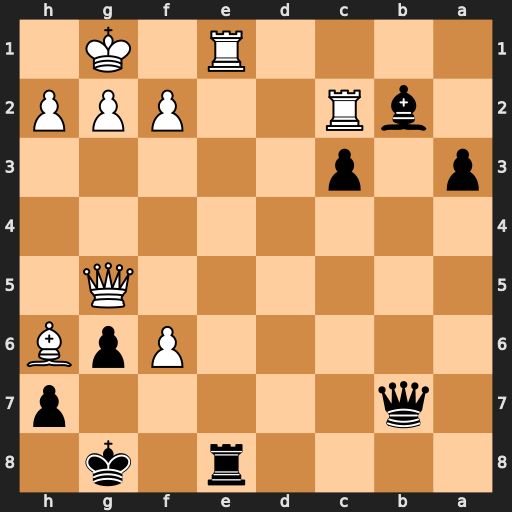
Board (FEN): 4r1k1/1q5p/5PpB/6Q1/8/p1p5/1bR2PPP/4R1K1
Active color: b
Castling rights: -
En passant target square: -
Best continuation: Rxe1#